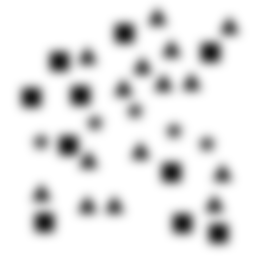
Squares: 10
Triangles: 15
Stars: 5
Total shapes: 30